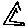
Label: triangle